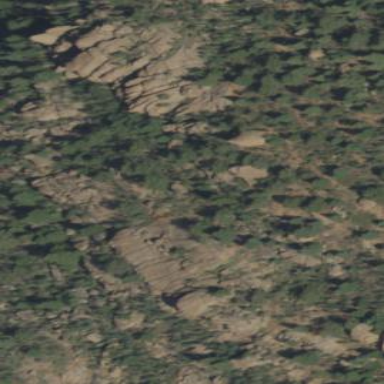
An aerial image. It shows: Landscape dominated by bare rock.